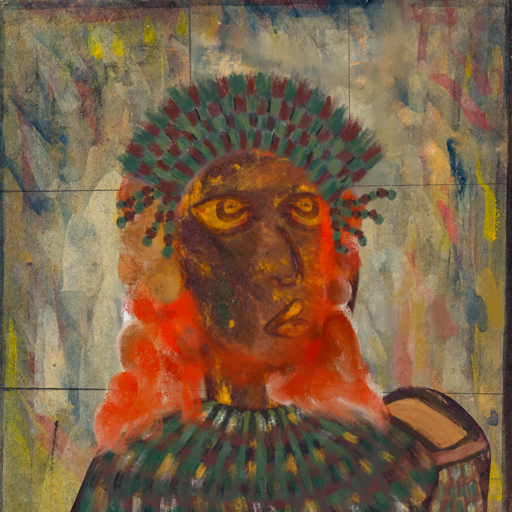
Background: GypsyMother, Head And Neck Side: Comrade, Face Side: Comrade, Bust: After_Raid, Hair Side: Rupkatha, Head Accessory: After_Raid_Crown, Second Necklace: Blank, Necklace: Blank, Baby: Blank